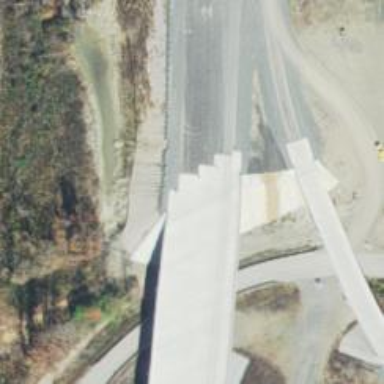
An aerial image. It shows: Beam bridge.